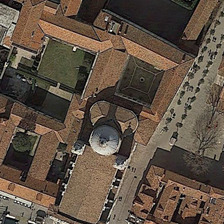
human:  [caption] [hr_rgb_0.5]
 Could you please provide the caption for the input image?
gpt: the densely populated area is surrounded by a solemn church .

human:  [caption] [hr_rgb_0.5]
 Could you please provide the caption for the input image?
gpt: a large number of green plants were planted around the church .

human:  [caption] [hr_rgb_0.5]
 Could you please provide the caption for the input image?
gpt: the densely populated area is surrounded by a solemn church .

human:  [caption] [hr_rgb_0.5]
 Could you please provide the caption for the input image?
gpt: a large number of green plants were planted around the church .

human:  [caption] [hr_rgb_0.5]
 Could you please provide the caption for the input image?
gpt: a large number of green plants were planted around the church .